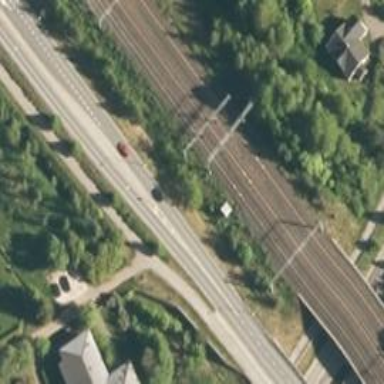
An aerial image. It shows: Railway track with continuous electrified contact line.